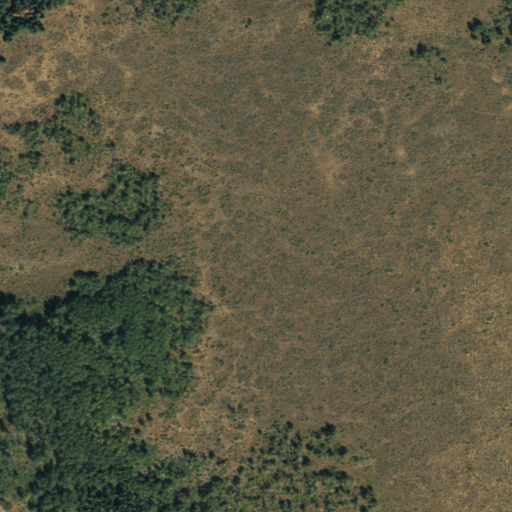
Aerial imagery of plain(s) in Colorado named Dock Flats containing shrub, deciduous forest, and evergreen forest